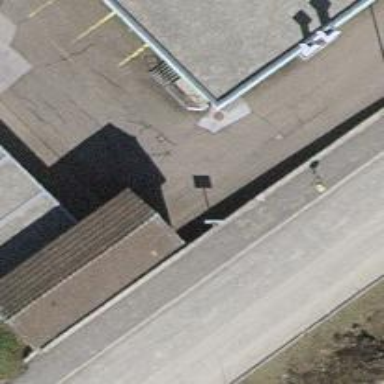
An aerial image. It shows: Group of garages.